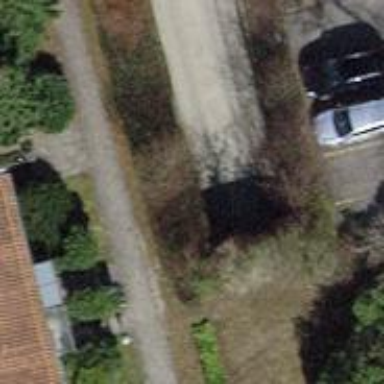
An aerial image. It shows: Parking entrance.